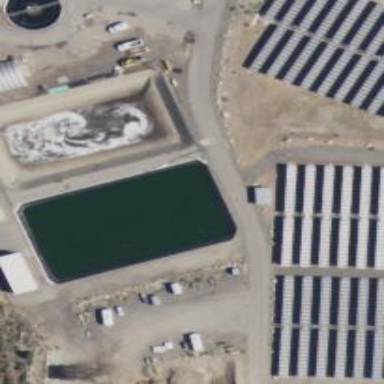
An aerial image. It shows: Body of wastewater.